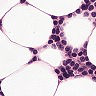
Metastatic tissue present: no